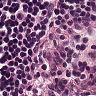
Metastatic tissue present: no